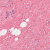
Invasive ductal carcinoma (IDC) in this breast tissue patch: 0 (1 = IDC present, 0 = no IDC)